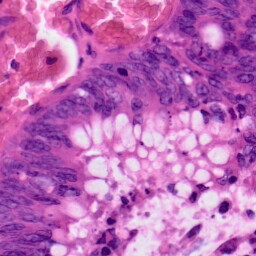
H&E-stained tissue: Colon